Question: When the app runs for the first time I'm adding items to a text file like so:
'''
StringBuilder sb = new StringBuilder(); // Use a StringBuilder to construct output.
var store = IsolatedStorageFile.GetUserStoreForApplication(); // Create a store
store.CreateDirectory("testLocations"); // Create a directory
IsolatedStorageFileStream rootFile = store.CreateFile("locations.txt"); // Create a file in the root.
rootFile.Close(); // Close File
string[] filesInTheRoot = store.GetFileNames(); // Store all files names in an array
Debug.WriteLine(filesInTheRoot[0]); // Show first file name retrieved (only one stored at the moment)
string filePath = "locations.txt";
if (store.FileExists(filePath)) {
Debug.WriteLine("Files Exists");
StreamWriter sw =
new StreamWriter(store.OpenFile(filePath,
FileMode.Open, FileAccess.Write));
Debug.WriteLine("Writing...");
sw.WriteLine("Chicago, IL;");
sw.WriteLine("Chicago, IL (Q);");
sw.WriteLine("Dulles, VA;");
sw.WriteLine("Dulles, VA (Q);");
sw.WriteLine("London, UK;");
sw.WriteLine("London, UK (Q);");
sw.WriteLine("San Jose, CA;");
sw.WriteLine("San Jose, CA (Q);");
sw.Close();
Debug.WriteLine("Writing complete");
}
'''
I can then view this data in a ListPicker using the follow code when a button is pressed, again all works well:
'''
private void locChoice(object sender, RoutedEventArgs e)
{
IsolatedStorageFile store = IsolatedStorageFile.GetUserStoreForApplication();
string filePath = "locations.txt";
if (store.FileExists(filePath))
{
Debug.WriteLine("Files Exists");
try
{
string fileData;
using (IsolatedStorageFileStream isoStream =
new IsolatedStorageFileStream("locations.txt", FileMode.Open, store))
{
using (StreamReader reader = new StreamReader(isoStream))
{
fileData = reader.ReadToEnd();
}
}
testLocationPicker.ItemsSource = fileData.Split(';');
}
catch (Exception ex)
{
MessageBox.Show(ex.Message);
}
}
testLocationPicker.Open();
}
'''
I now want to add to the text file programmatically, which I'm doing like so, once users have filled in some text blocks:
'''
StringBuilder sb = new StringBuilder(); // Use a StringBuilder to construct output.
var store = IsolatedStorageFile.GetUserStoreForApplication(); // Create a store
string[] filesInTheRoot = store.GetFileNames(); // Store all files names in an array
Debug.WriteLine(filesInTheRoot[0]); // Show first file name retrieved (only one stored at the moment)
string filePath = "locations.txt";
if (store.FileExists(filePath))
{
Debug.WriteLine("Files Exists");
StreamWriter sw =
new StreamWriter(store.OpenFile(filePath,
FileMode.Open, FileAccess.Write));
Debug.WriteLine("Writing...");
sw.WriteLine(locationName + ";"); // Semi Colon required for location separation in text file
sw.Close();
Debug.WriteLine(locationName + "; added");
Debug.WriteLine("Writing complete");
}
'''
However, when I now go back to the previous page and click the button to view the entries in a ListPicker it turns out strange. The latest entry appears at the top with a large gap to the second place in the list. Adding another entry on top of that seems to hide the last entry.
The screenshot below should have to entries above the first "Chicago" entry. There should be a second Chicago entry that appears to have disappeared also.
Is there any way to browse to the created text file on the phone and see exactly how the data is laid out? This could give a clue.

Upon further investigation it appears when I write another line it is overwriting the existing text, rather than adding a new line. Any idea how to stop this?
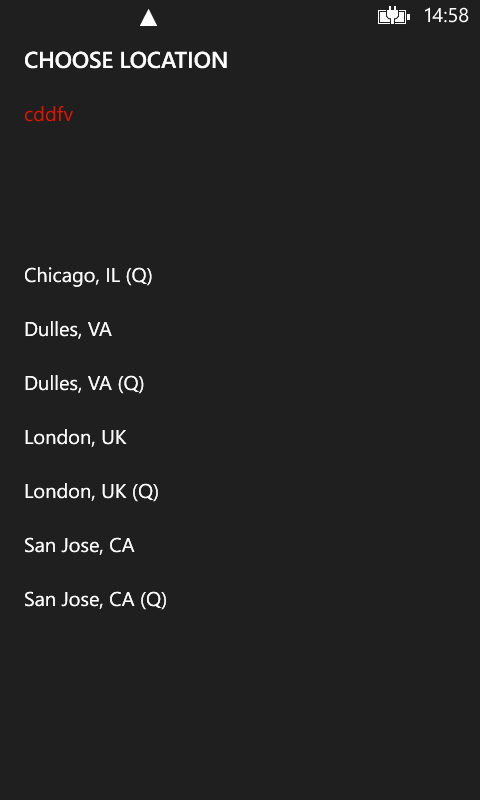
Answer: I found some more documentation related to appending a file, which confirms my suspicion that the data was being overwritten.
The method I used when adding data now looks like this:
'''
// ----------------------------------------------------------------
// Write the friend name to the locations text file upon submission
// ----------------------------------------------------------------
StringBuilder sb = new StringBuilder(); // Use a StringBuilder to construct output.
var store = IsolatedStorageFile.GetUserStoreForApplication(); // Create a store
string[] filesInTheRoot = store.GetFileNames(); // Store all files names in an array
Debug.WriteLine(filesInTheRoot[0]); // Show first file name retrieved (only one stored at the moment)
byte[] data = Encoding.UTF8.GetBytes(locationName + ";");
string filePath = "locations.txt";
if (store.FileExists(filePath))
{
using (var stream = new IsolatedStorageFileStream(filePath, FileMode.Append, store))
{
Debug.WriteLine("Writing...");
stream.Write(data, 0, data.Length); // Semi Colon required for location separation in text file
stream.Close();
Debug.WriteLine(locationName + "; added");
Debug.WriteLine("Writing complete");
}
}
'''
Another Stack Overflow post helped me with the solution that didn't appear during my first search:
<URL>